Field crop: maize
Growth stage: 2
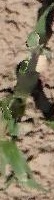
Species: maize